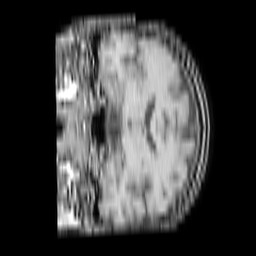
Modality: T1w
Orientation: coronal
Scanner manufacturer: philips
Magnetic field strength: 1.5 T
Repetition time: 0.1894 s
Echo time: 0.001876 s